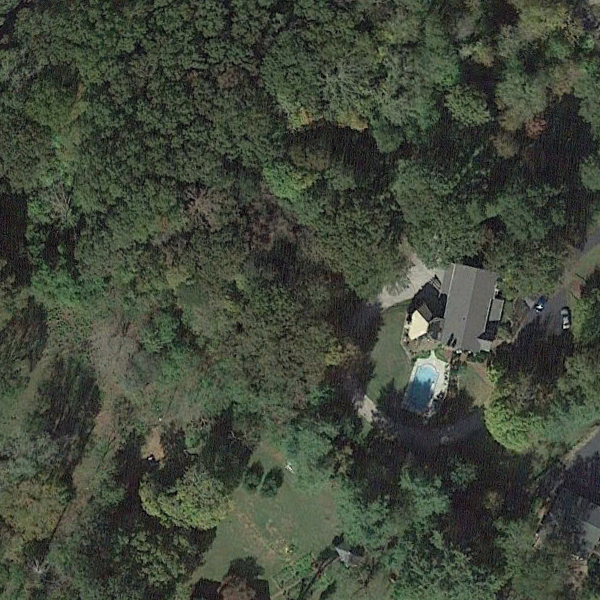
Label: SparseResidential